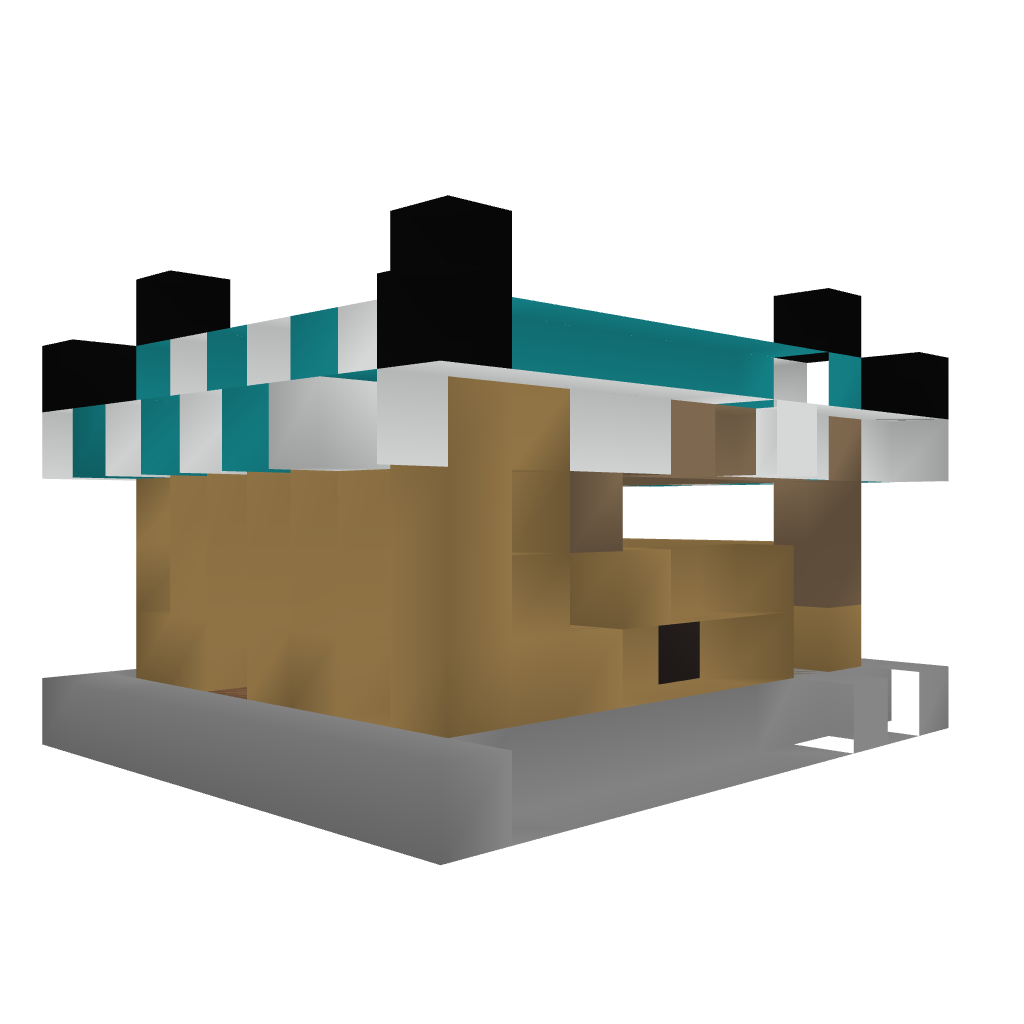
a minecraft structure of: Carnival Games #2